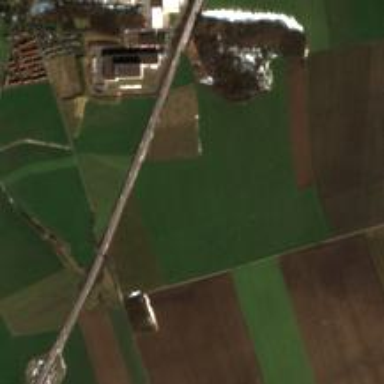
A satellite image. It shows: Motorway area.